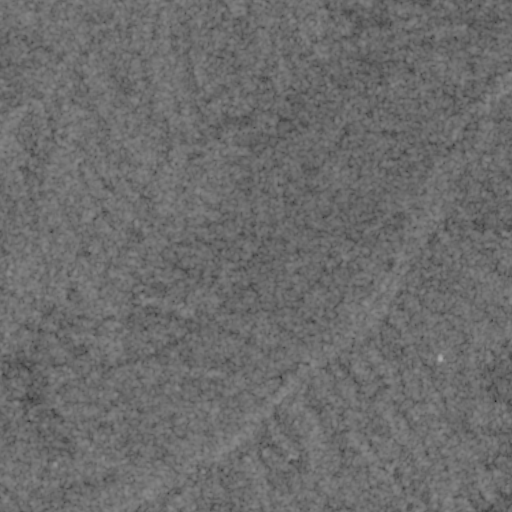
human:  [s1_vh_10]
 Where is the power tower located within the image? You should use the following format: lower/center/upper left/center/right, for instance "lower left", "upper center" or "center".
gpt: The power tower is located in the lower right of the image.
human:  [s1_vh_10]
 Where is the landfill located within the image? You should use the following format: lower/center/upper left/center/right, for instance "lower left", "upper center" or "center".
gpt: There is no landfill in the image.

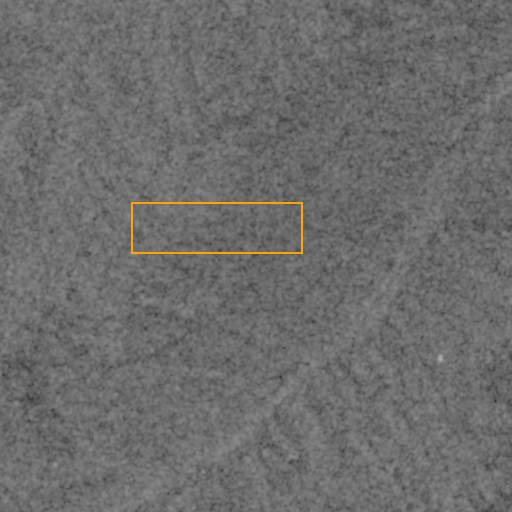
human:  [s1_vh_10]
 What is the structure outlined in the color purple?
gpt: There is no purple outline.
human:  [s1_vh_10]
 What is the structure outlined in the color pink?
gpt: There is no structure outlined in pink.